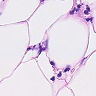
Metastatic tissue present: no